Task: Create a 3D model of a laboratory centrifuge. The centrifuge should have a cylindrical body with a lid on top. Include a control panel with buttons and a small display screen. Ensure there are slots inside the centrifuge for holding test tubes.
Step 62:
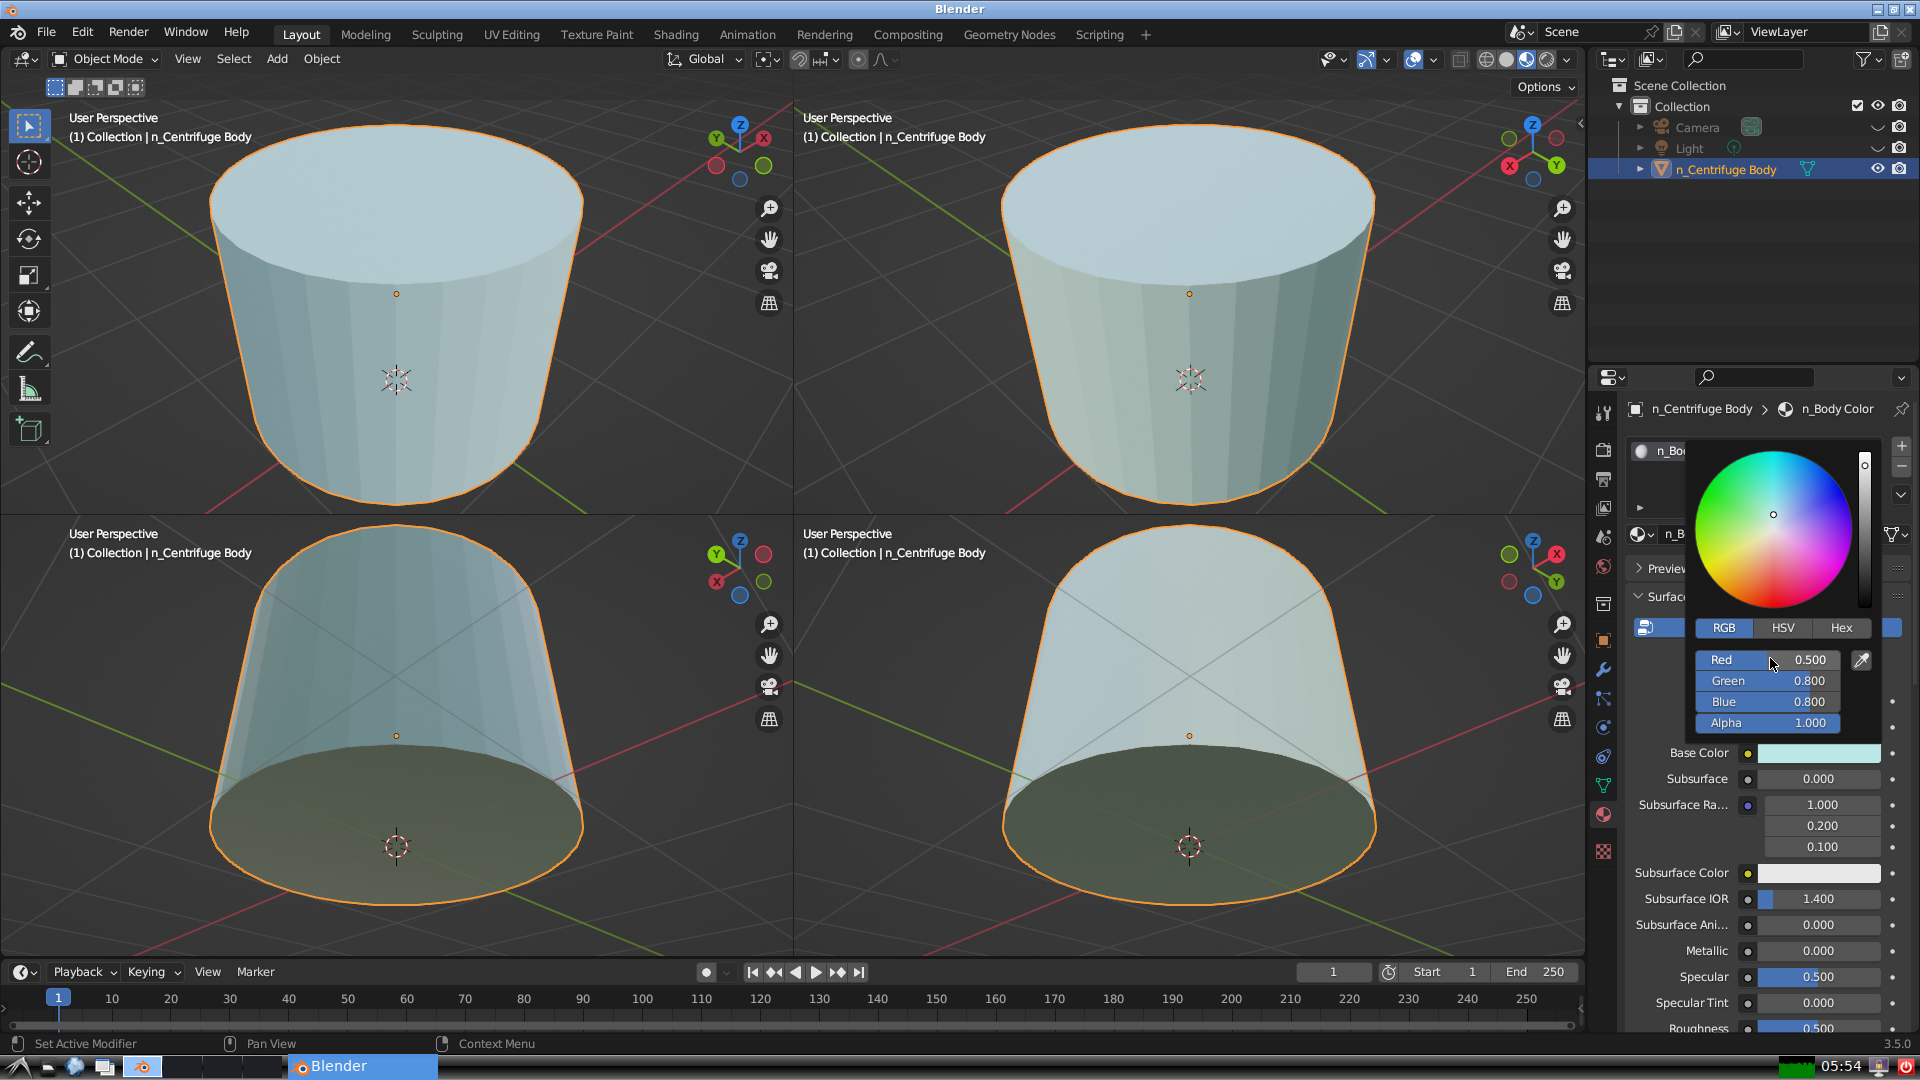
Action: {"mouse_move": [1770, 678]}